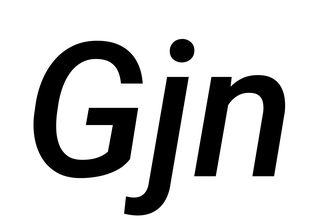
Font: Roboto-Italic_Medium_Italic